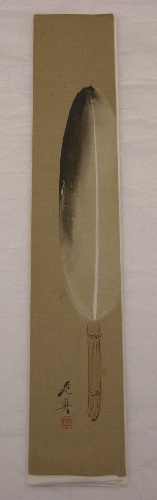
Artist: Shibata Zeshin
Artist bio: Japanese, 1807–1891
Date: 19th century
Object type: Painting
Classification: Paintings
Medium: Painting; ink and color on paper (tanzaku)
Culture: Japan
Dimensions: 14 3/4 x 2 1/4 in. (37.5 x 5.7 cm)
Department: Asian Art
Credit line: Funds from various donors, by exchange, 1956
Accession year: 1956
Repository: Metropolitan Museum of Art, New York, NY
Tags: Feathers